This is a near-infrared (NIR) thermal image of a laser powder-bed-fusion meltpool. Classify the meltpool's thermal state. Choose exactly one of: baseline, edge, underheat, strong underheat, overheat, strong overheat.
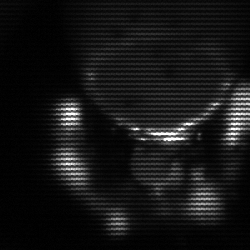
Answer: edge